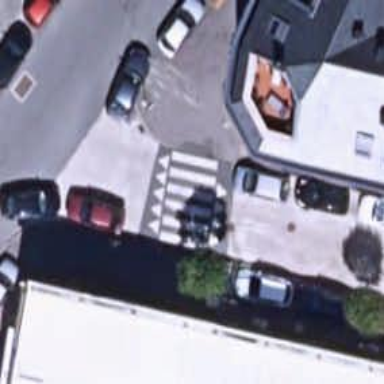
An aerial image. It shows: Uncontrolled zebra crossing on the road.